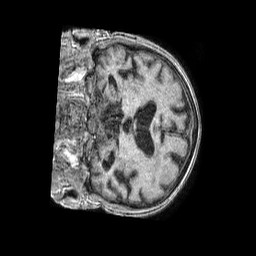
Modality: T1w
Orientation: coronal
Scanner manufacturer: philips
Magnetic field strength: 1.5 T
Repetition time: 0.007903 s
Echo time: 0.003699 s